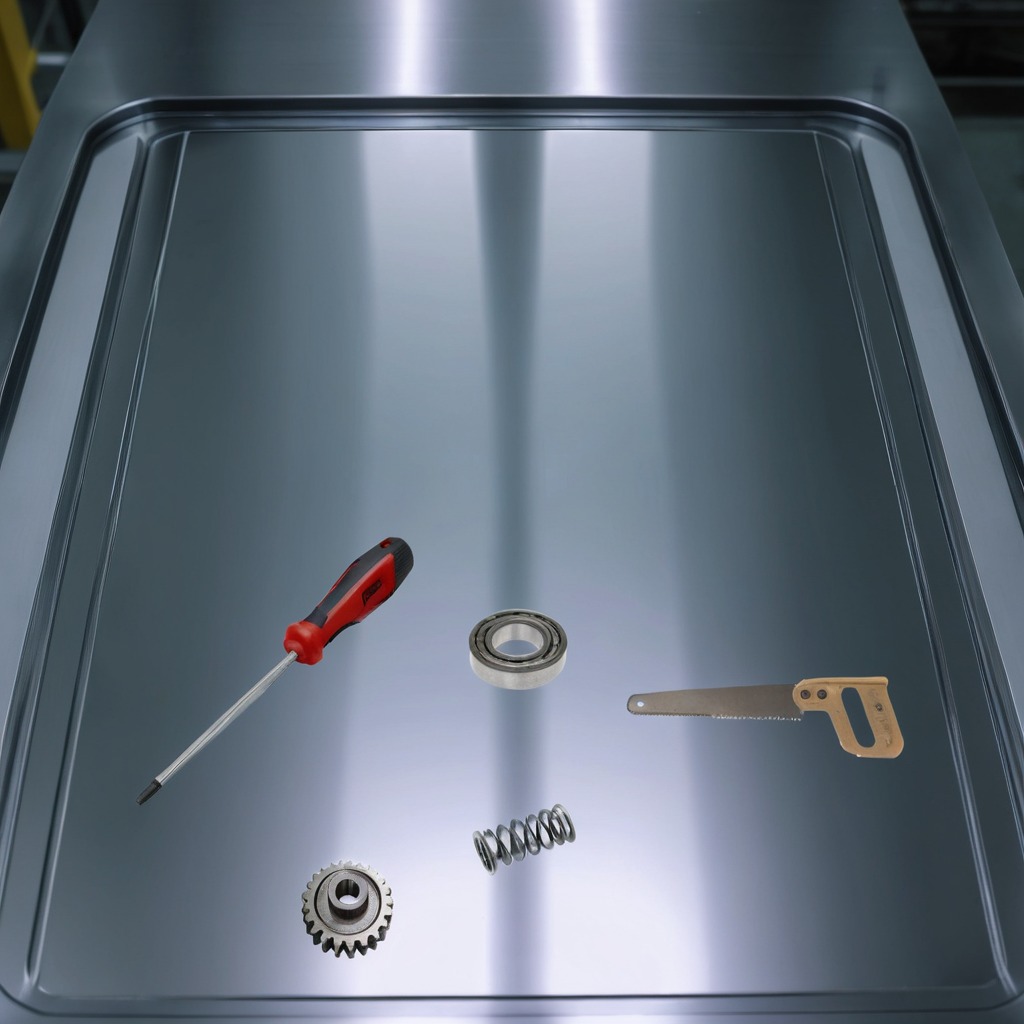
A ball bearing, a gear, a coiled metal spring, a saw, and a screwdriver are lying on a metal table in a machine shop under fluorescent lights.